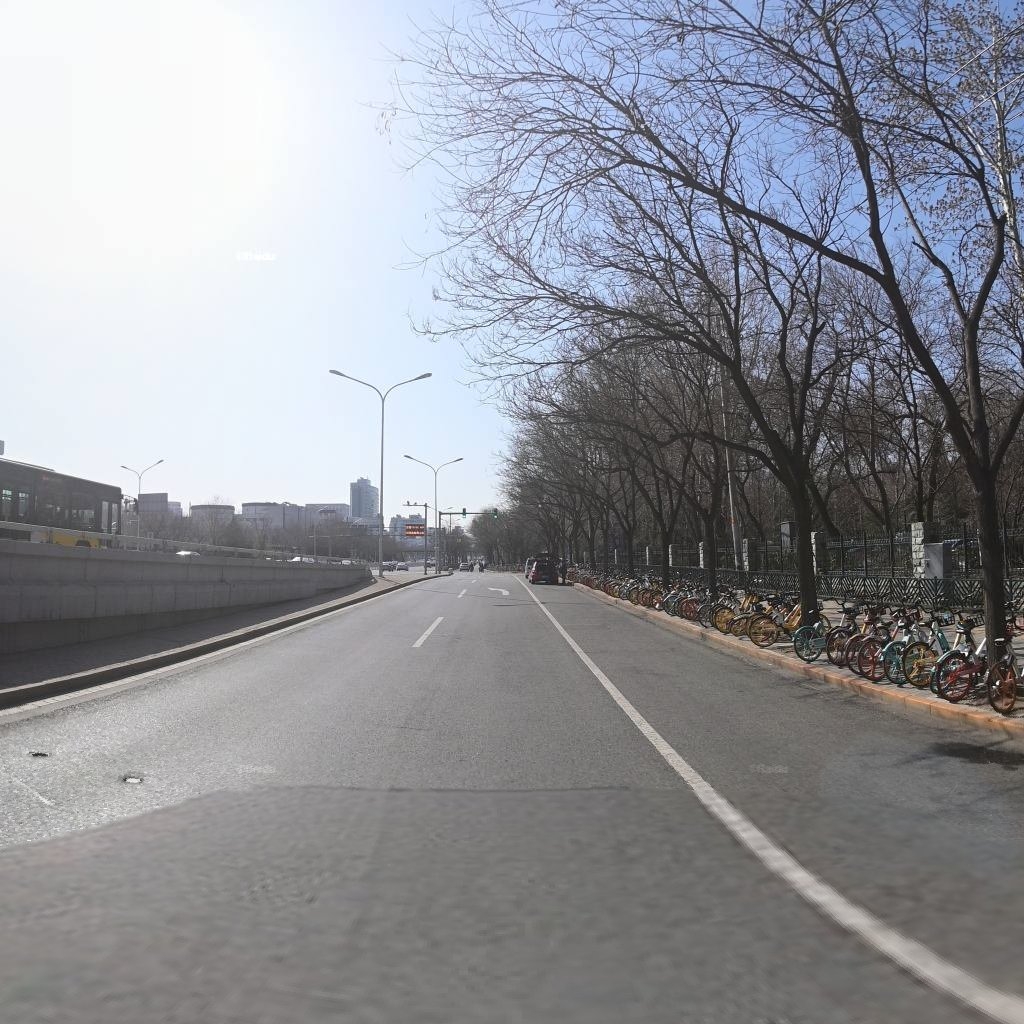
Region: Haidian
Road damage annotations: pothole, pothole, transverse patch, transverse crack